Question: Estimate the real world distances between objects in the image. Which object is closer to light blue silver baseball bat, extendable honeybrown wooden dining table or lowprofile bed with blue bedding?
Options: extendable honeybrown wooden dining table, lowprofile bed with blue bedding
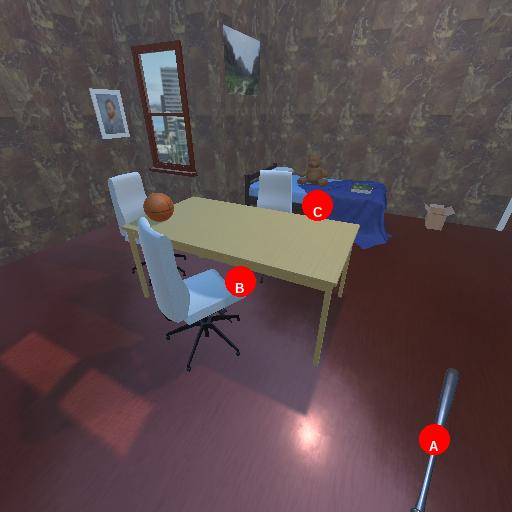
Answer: extendable honeybrown wooden dining table